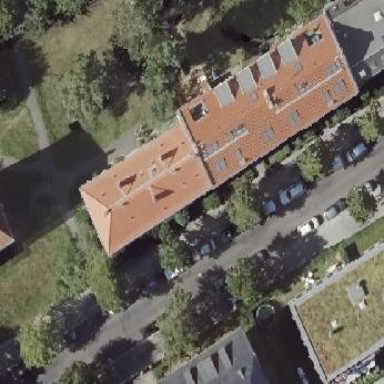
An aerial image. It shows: Red-roofed apartment building.